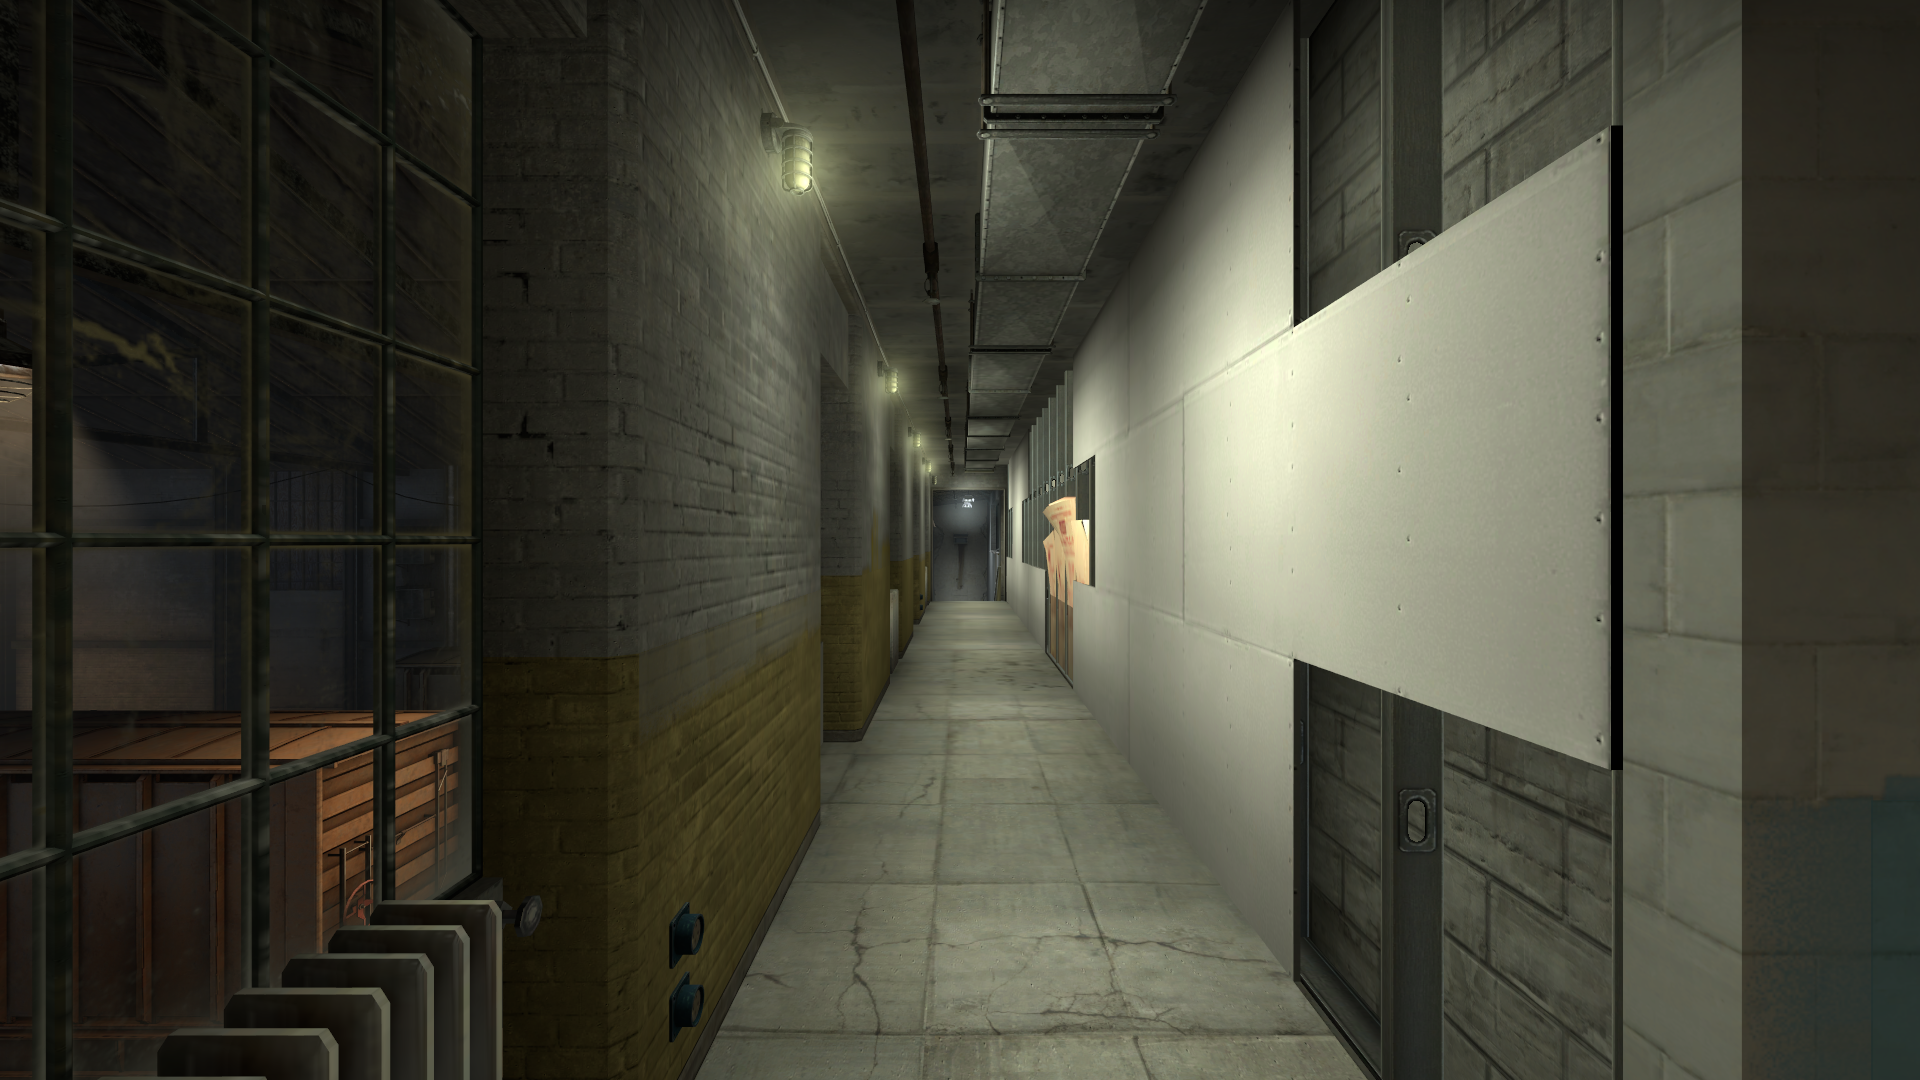
Map: de_train